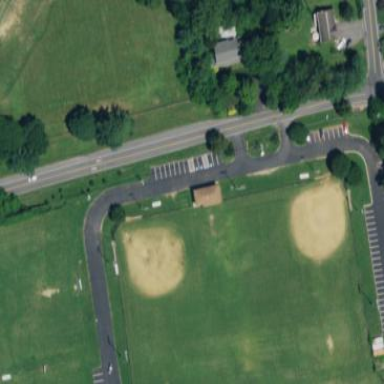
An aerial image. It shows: Grassy baseball pitch for leisure sports.